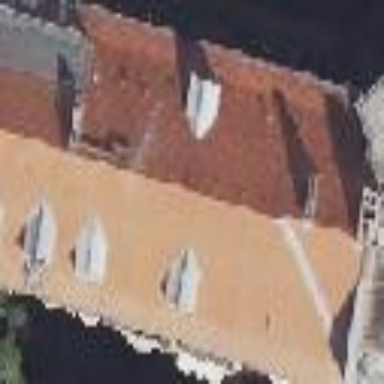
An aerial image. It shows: Gabled roof apartments building.